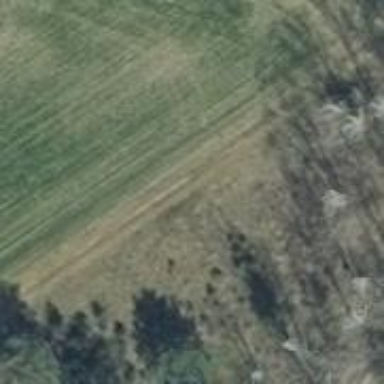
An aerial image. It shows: Grass track with grade 5 tracktype.